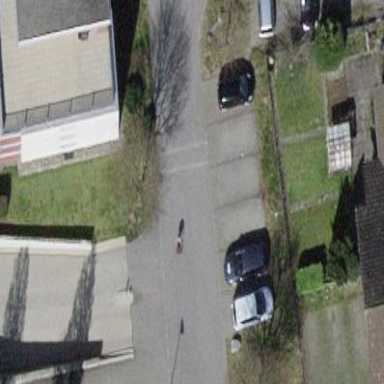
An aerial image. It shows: Street-side parking area.